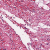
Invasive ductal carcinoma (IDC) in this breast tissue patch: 0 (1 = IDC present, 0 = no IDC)